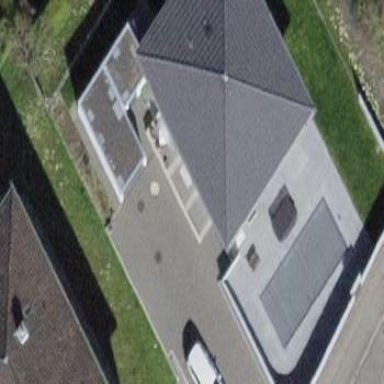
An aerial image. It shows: Building with tiled roof.